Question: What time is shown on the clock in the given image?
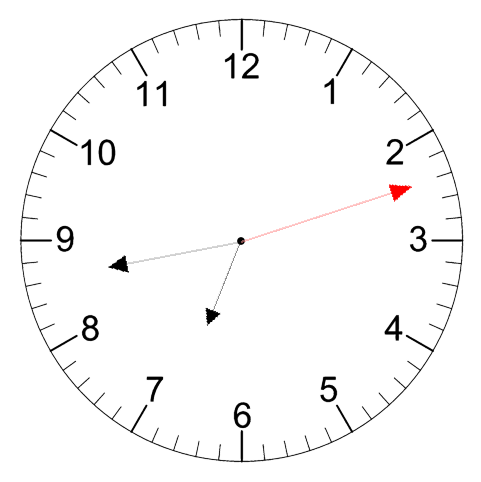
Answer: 06:43:12